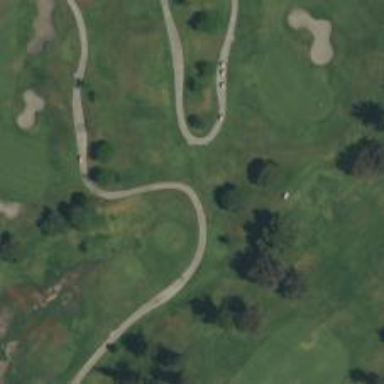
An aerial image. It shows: Path designated for golf carts.